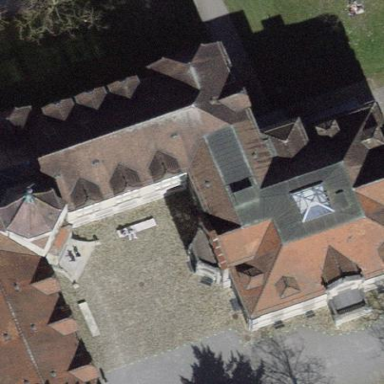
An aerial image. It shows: School building.